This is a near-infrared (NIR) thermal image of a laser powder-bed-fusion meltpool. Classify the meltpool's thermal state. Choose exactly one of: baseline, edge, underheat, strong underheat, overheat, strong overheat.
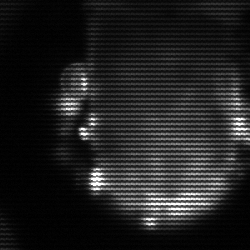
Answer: baseline